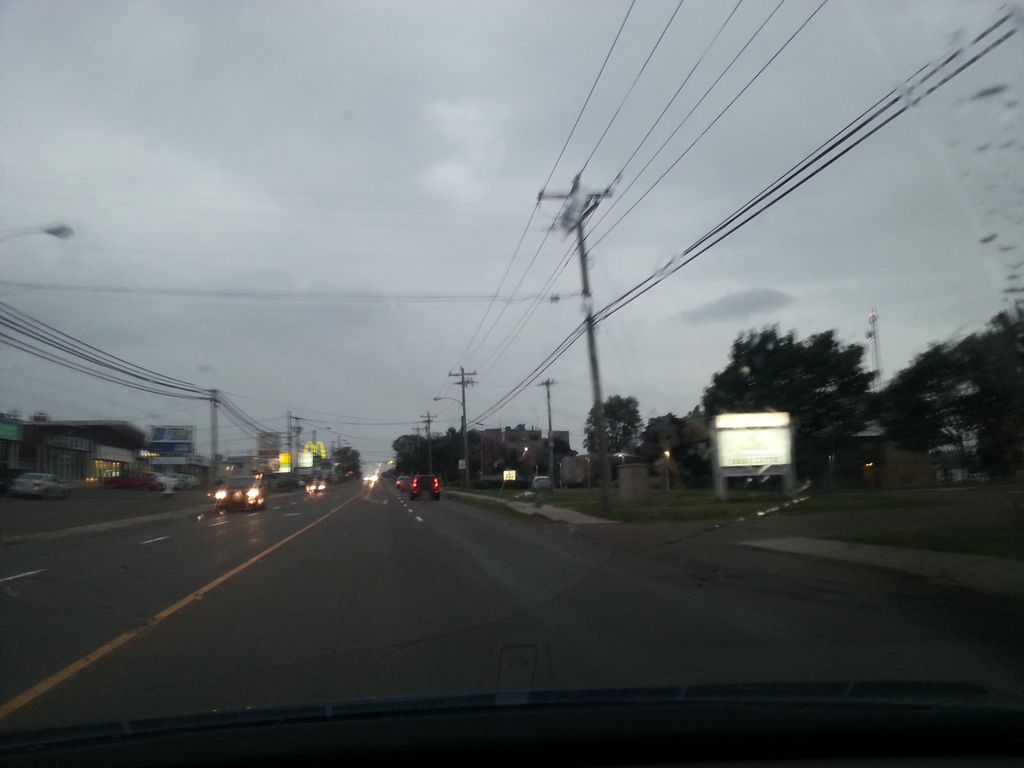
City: charlottetown